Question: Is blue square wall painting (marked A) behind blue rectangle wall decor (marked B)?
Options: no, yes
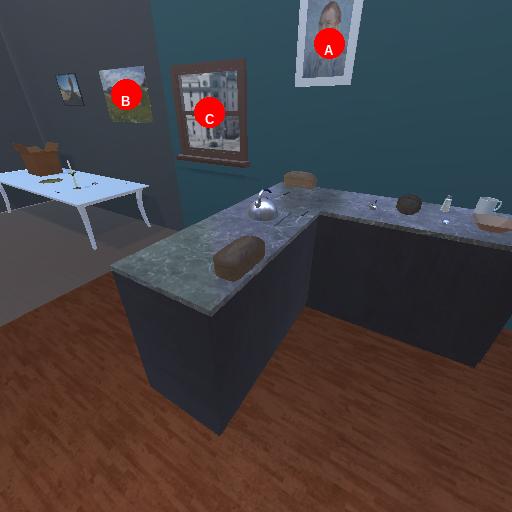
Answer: no